Question: I'm experimenting with custom NSWindow and got my first transparent custom window today.
Unfortunately I only can grab the window where pixels are visible. Is there a way to grab it anywhere inside the window bounds?

## Tia, Ronald
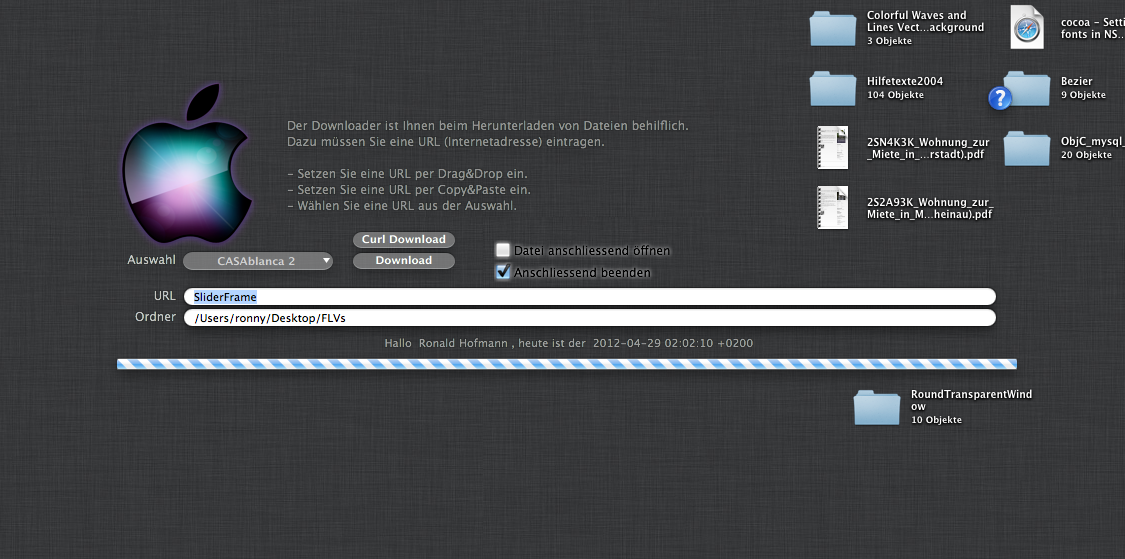
Answer: How would the user know where the bounds are? Anyway, the solution is '[theWindow setIgnoresMouseEvents:NO]'.